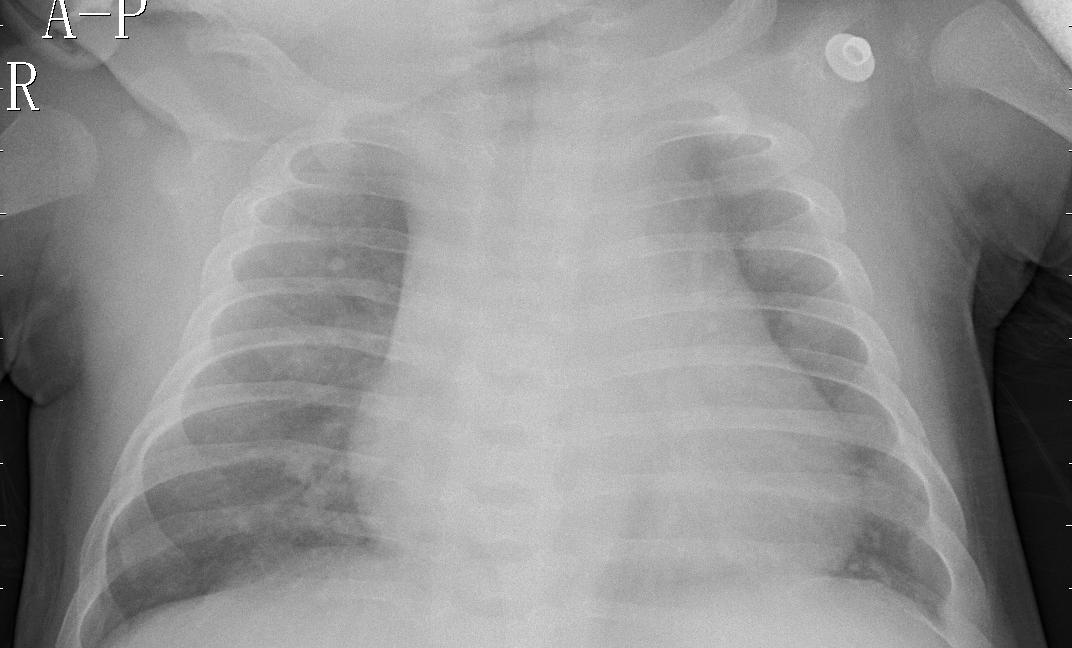
Diagnosis: PNEUMONIA